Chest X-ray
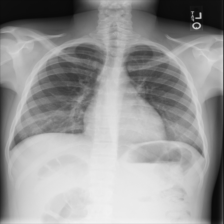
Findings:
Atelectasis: negative
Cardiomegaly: negative
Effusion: negative
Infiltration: negative
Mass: negative
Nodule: negative
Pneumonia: negative
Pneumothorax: negative
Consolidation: negative
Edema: negative
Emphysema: negative
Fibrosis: negative
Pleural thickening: negative
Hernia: negative